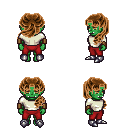
a pixel art fantasy rpg character, female body template, orc, green skin, white long-sleeve shirt, red pants, brown princess hairstyle, leather bracers, metal boots, four views (front, back, left, right), 2x2 character sprite sheet, small pixel art, hard edges, no anti-aliasing